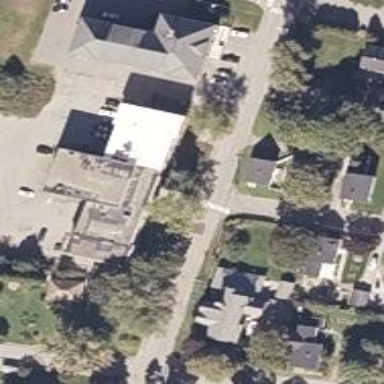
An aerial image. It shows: School.